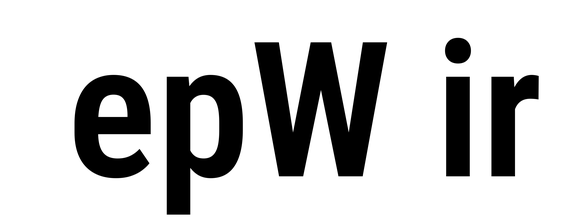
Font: Roboto_Condensed_SemiBold